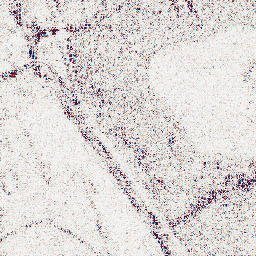
Category: wavelet
Decomposition family: wavelet_dwt
Decomposition parameters: wavelet: db8
level: 1
Upsampling method: sinc_hamming
Upsampling parameters: scale: 4
kernel_size: 16
Upsampling scale: 4